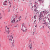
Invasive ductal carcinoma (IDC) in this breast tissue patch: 1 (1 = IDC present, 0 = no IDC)